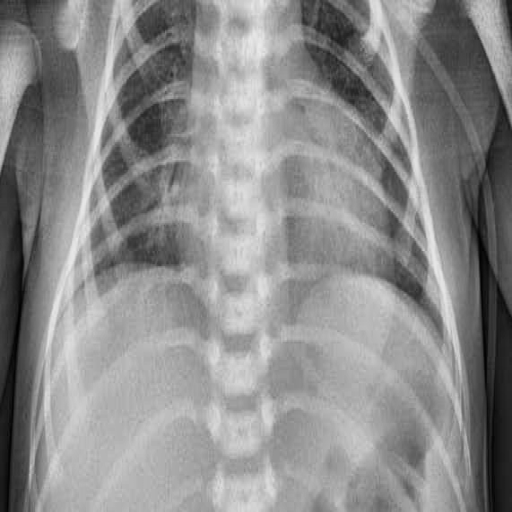
Finding: PNEUMONIA